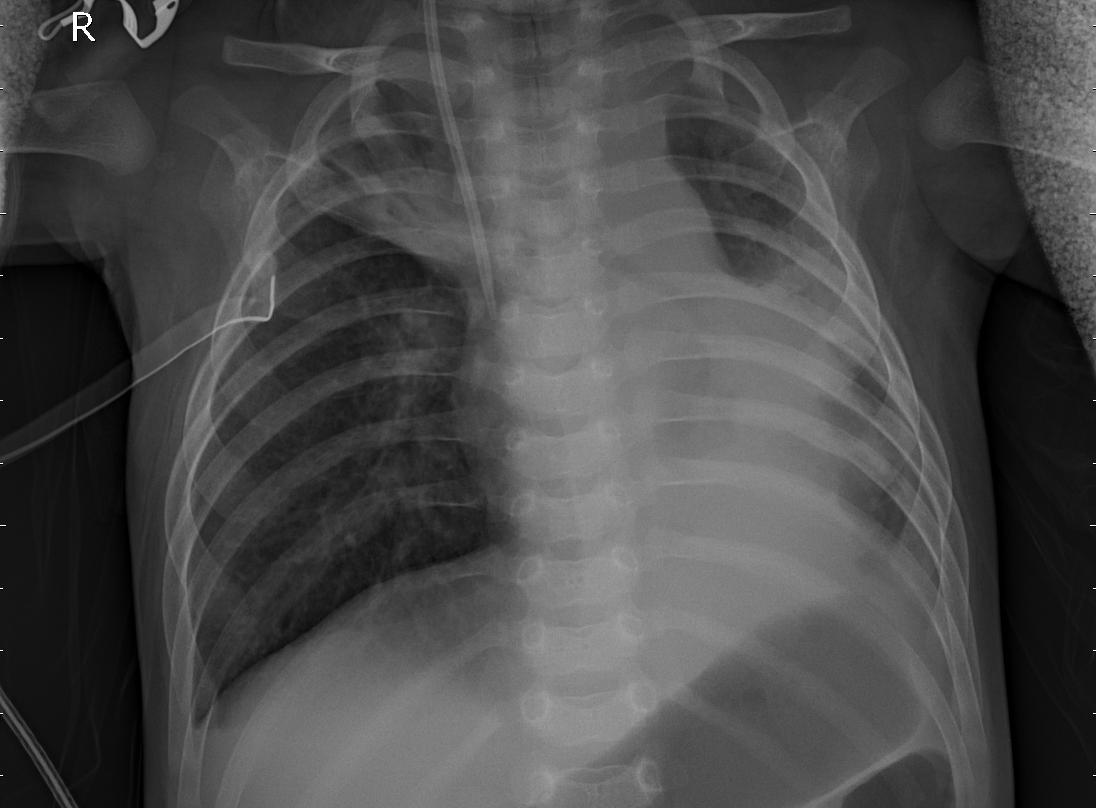
Diagnosis: PNEUMONIA